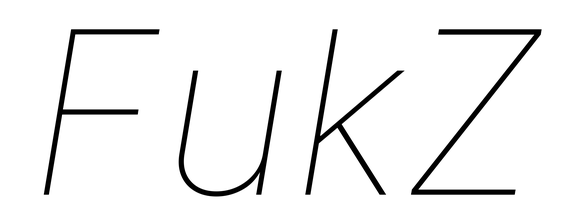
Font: Inter-Italic_Thin_Italic